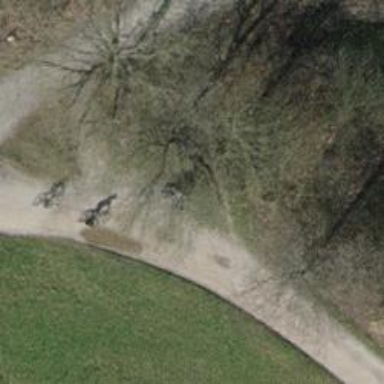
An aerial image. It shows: Bench for seating.